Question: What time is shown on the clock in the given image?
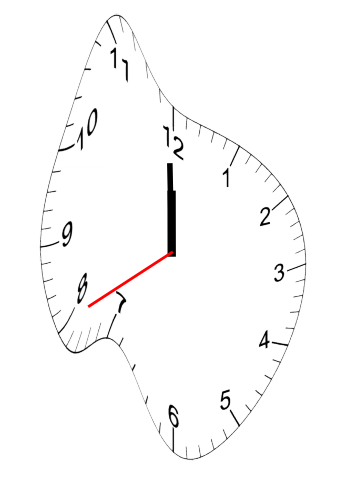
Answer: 11:59:40